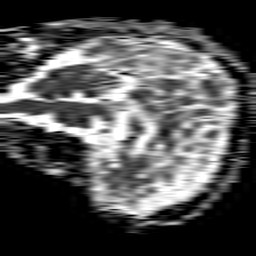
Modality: ADC
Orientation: sagittal
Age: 47
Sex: male
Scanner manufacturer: philips
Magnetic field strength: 1.5 T
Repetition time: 4.6 s
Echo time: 0.08631 s